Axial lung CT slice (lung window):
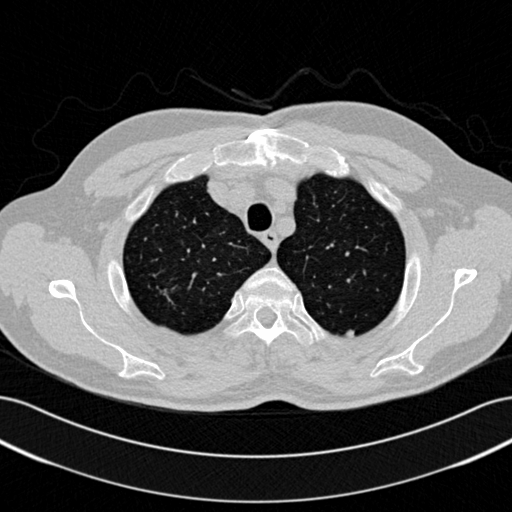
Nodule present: yes
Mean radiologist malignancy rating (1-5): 2.5